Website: lowes
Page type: customer-info-address
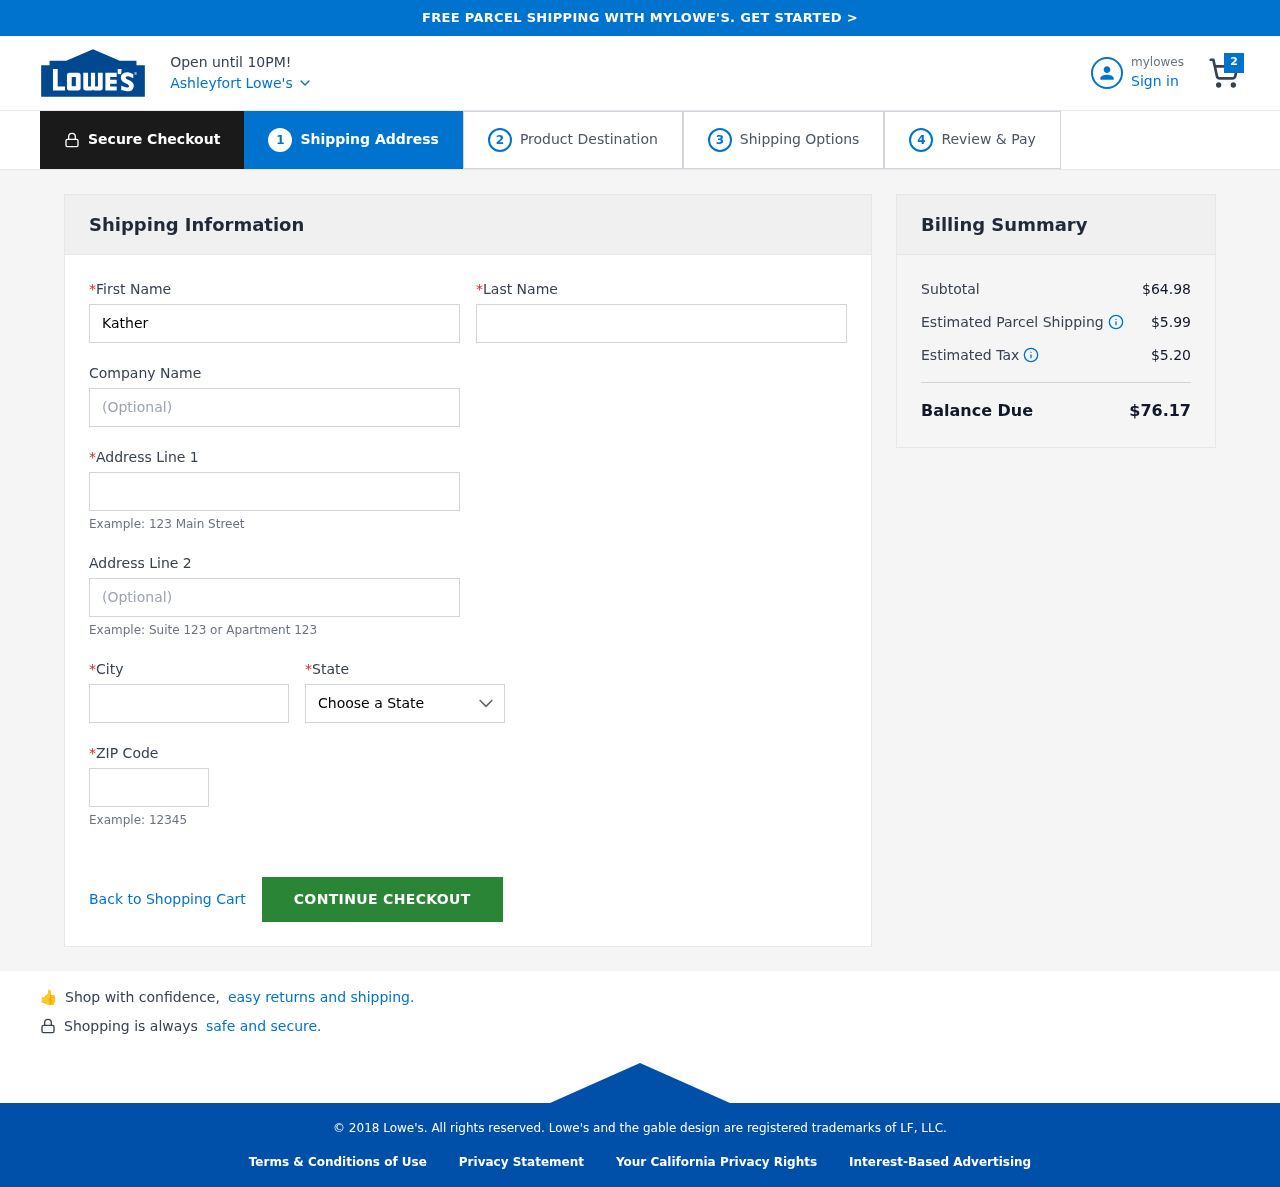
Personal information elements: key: PII_CITY
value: Ashleyfort
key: PII_COMPANY
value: Allen, Lewis and Williams
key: PII_FIRSTNAME
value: Katherine
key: PII_LASTNAME
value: Alvarez
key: PII_POSTCODE
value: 12802
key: PII_STATE
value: Nevada
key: PII_STREET
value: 641 Kelly Locks Suite 774
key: PII_STREET2
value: Apt. 000
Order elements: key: ORDER_NUM_ITEMS
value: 2
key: ORDER_SUBTOTAL
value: $64.98
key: ORDER_SHIPPING_COST
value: $5.99
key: ORDER_TAX
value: $5.20
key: ORDER_TOTAL
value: $76.17